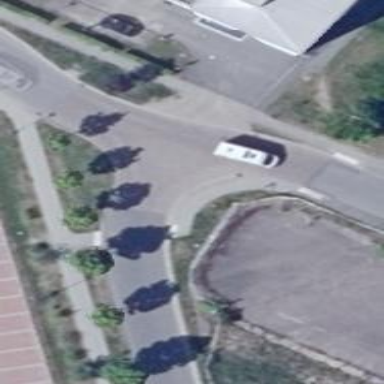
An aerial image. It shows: Sidewalk.